【题型】解答题　【知识点】平面几何　【难度】easy
已知：如图, $AB$、$AC$ 是 $\odot O$ 的两条弦, $AB = AC$, 点 $M$、$N$ 分别在弦 $AB$、$AC$ 上, 且 $AM = CN$, $AM < AN$, 联结 $OM$、$ON$。

(1) 求证：$OM = ON$；

(2) 当 $\angle BAC$ 为锐角时, 如果 $AO^2 = AM \cdot AC$, 求证：四边形 $AMON$ 为等腰梯形。
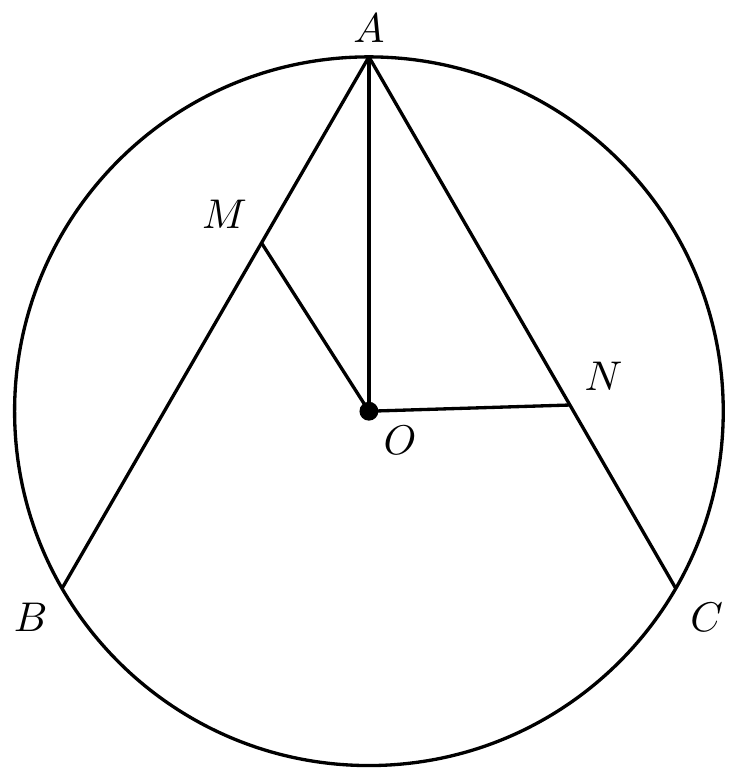
【解答】
解：(1) 如图, 联结 $OB$、$OC$,

在 $\triangle ABO$ 和 $\triangle ACO$ 中,

$\begin{cases}
AB = AC \\
OB = OC \\
AO = AO
\end{cases}$

$\therefore$ $\triangle ABO \cong \triangle ACO$(SSS),

$\therefore$ $\angle MAO = \angle OAC$,

$\because$ $OA = OC$,

$\therefore$ $\angle NCO = \angle OAC$,

$\therefore$ $\angle MAO = \angle NCO$,

在 $\triangle AOM$ 和 $\triangle CON$ 中,

$\begin{cases}
AM = CN \\
\angle MAO = \angle NCO \\
OA = OC
\end{cases}$

$\therefore$ $\triangle AOM \cong \triangle CON$(SAS),

$\therefore$ $OM = ON$；

(2) $\because$ $AO^2 = AM \cdot AC$,

$\therefore$ $\frac{AM}{AO} = \frac{AO}{AC}$,

$\because$ $\angle MAO = \angle OAC$,

$\therefore$ $\triangle AOM \sim \triangle ACO$,

$\therefore$ $\frac{OM}{OC} = \frac{AM}{OA}$,

$\therefore$ $\angle AOM = \angle ACO = \angle OAC$,

$\therefore$ $OM = AM$, $OM // AN$,

$\because$ $OM = ON$,

$\therefore$ $AM = ON$,

$\therefore$ 四边形 $AMON$ 为等腰梯形。
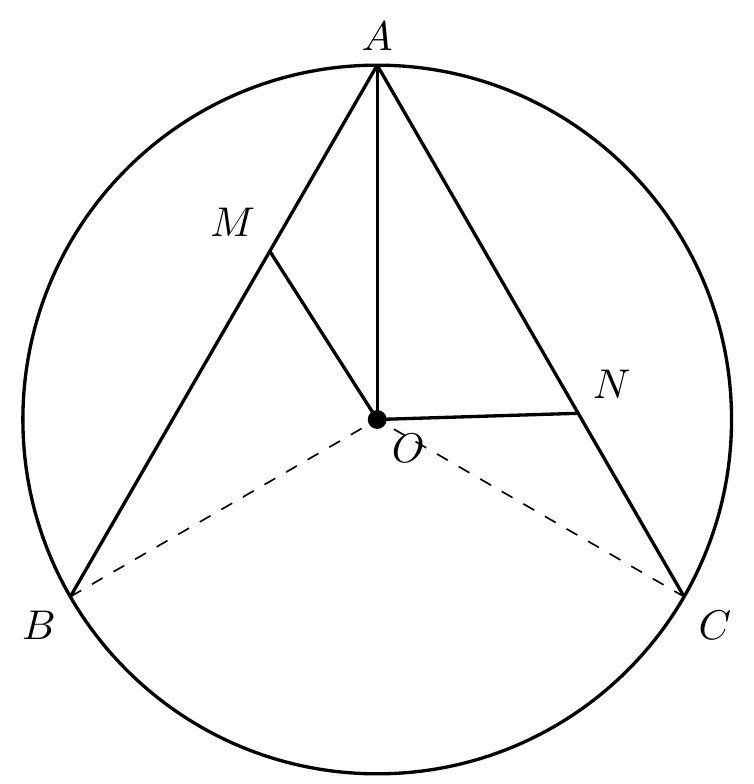